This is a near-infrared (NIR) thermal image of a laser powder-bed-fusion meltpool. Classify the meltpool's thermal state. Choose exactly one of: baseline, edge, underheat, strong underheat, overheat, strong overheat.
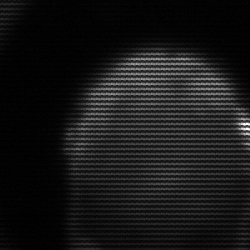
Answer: edge